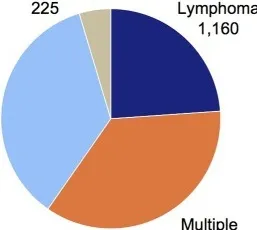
Overview of PML cases in the FDA Adverse Event Reporting System (FAERS). (B) Total drug-linked PML cases for the Leukemia/Lymphoma patients (top chart) and MS patients (bottom chart). The largest number of drug-linked PML cases in these disease groups were found for rituximab and natalizumab (Other drugs subgroup contains drugs linked to a small number of PML cases).
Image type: pathology (immunostaining)